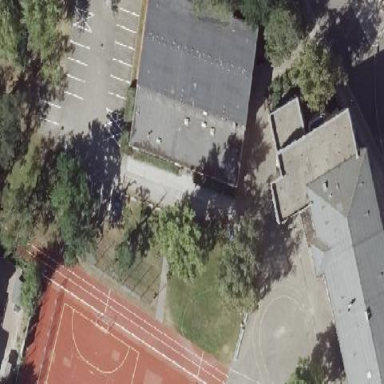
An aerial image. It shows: Flat-roofed building serving as multi-sport centre.